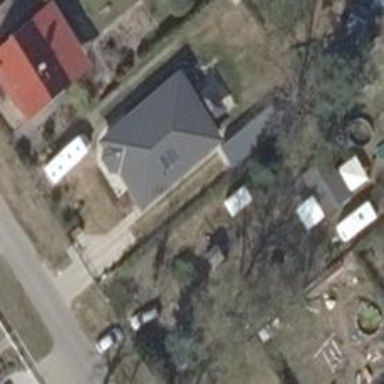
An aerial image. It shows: Detached building with hipped roof shape.